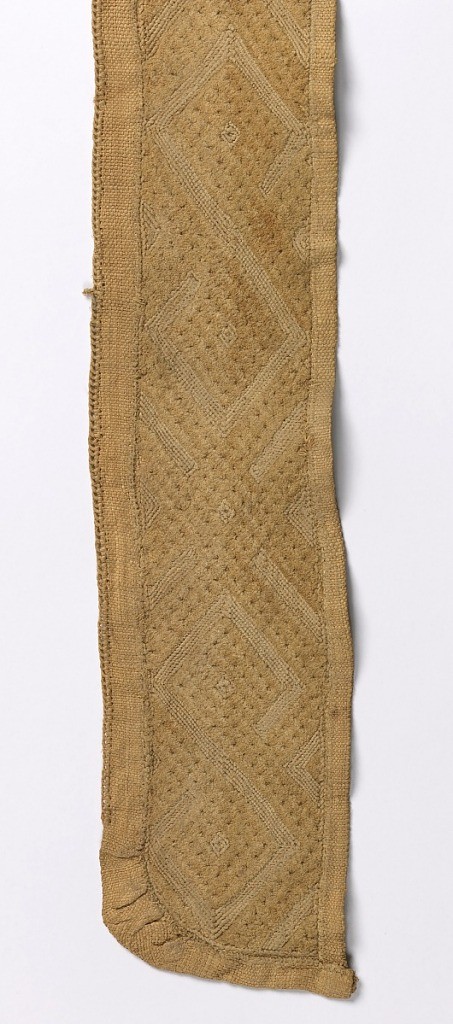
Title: Border
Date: late 19th century
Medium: raffia Technique: plain weave embroidered with stem and pile stitches
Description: Long narrow band made from two shorter pieces stitched together. All natural raffia color, in a creamy tone.  Three pattern areas of geometric interlacing of alternating bands of textured pile embroidery and stem-stitch embroidery. The areas are separated by solid bars of pile.  Long edges are hemmed, with decorative buttonhole stitch along one long edge.